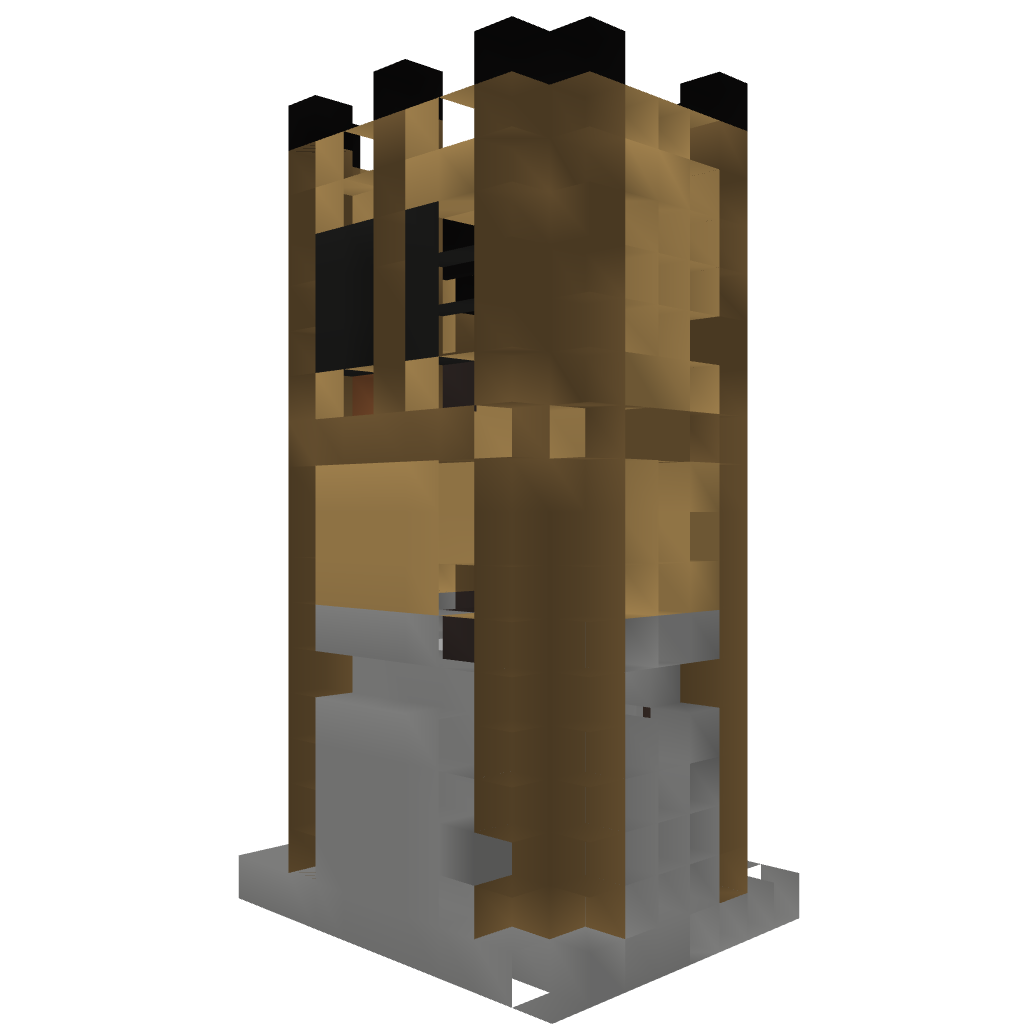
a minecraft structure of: Crafter House